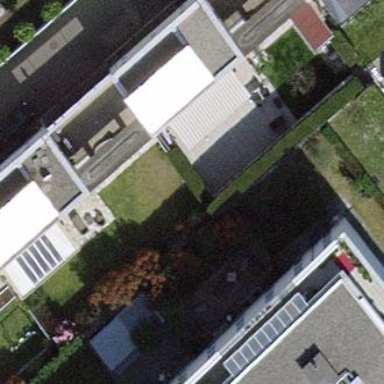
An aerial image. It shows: Garden surrounded by fence.